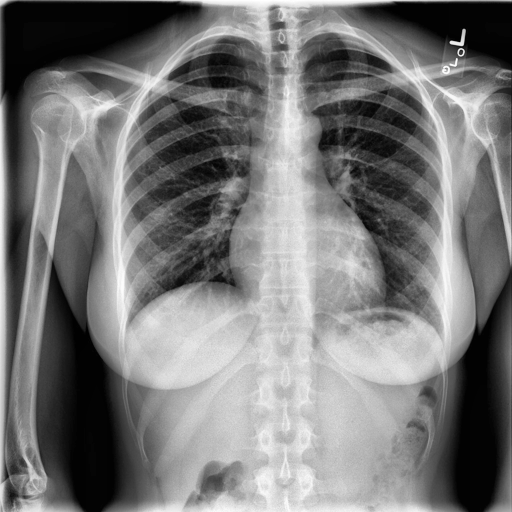
Finding: NORMAL